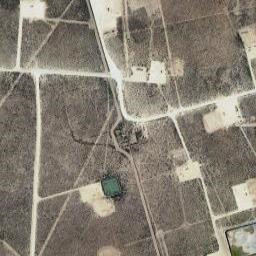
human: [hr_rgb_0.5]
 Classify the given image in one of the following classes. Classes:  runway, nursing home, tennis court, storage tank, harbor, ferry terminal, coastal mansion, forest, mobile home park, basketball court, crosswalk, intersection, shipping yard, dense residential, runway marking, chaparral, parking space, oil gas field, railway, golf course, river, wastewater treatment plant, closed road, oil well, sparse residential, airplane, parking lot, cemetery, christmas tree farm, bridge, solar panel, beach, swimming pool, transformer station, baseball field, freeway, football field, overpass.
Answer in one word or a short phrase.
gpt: oil gas field